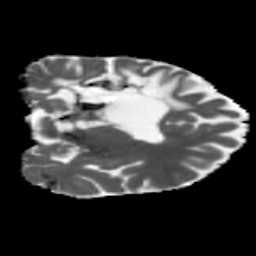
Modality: MD
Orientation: coronal
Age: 31
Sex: female
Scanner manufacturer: siemens
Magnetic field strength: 3 T
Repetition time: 5.47 s
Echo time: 0.0854 s